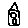
Label: house